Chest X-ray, AP view. Patient: 30 years old, sex M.
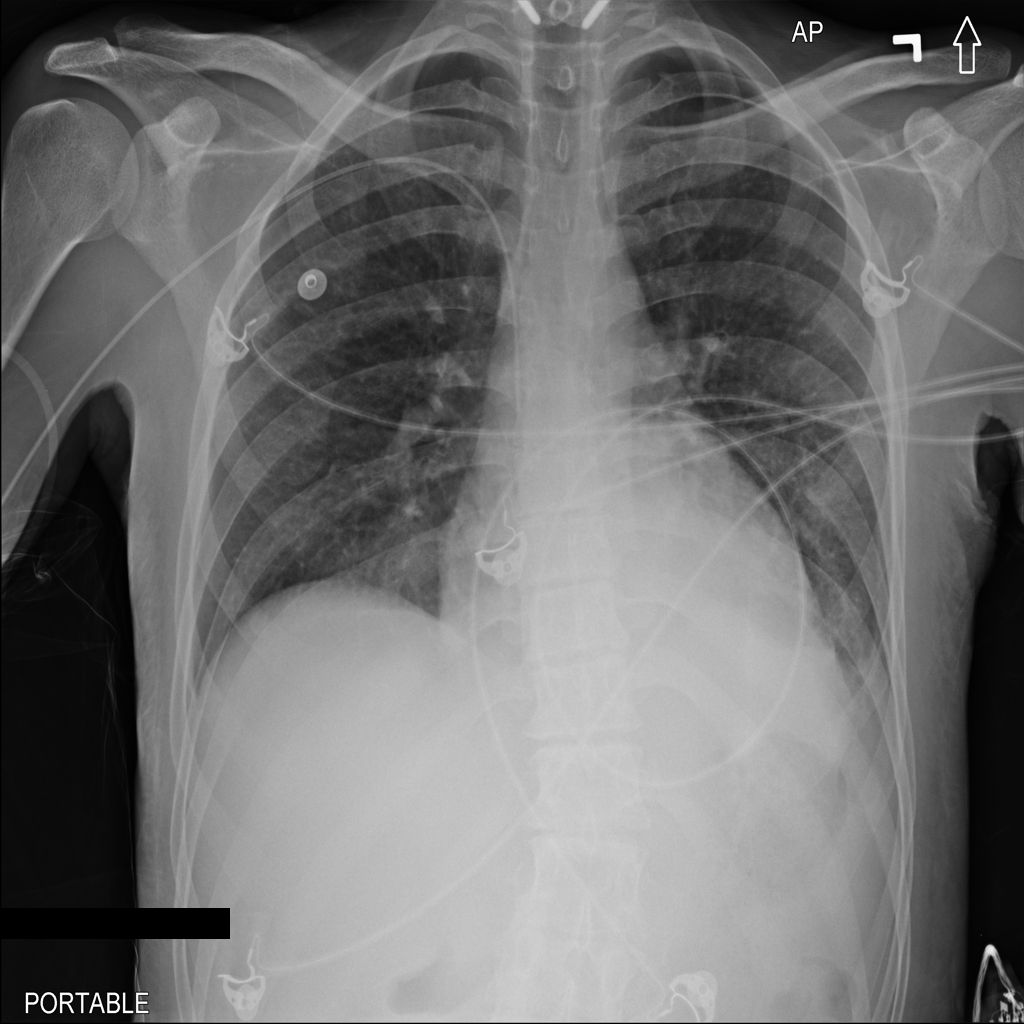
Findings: No Finding